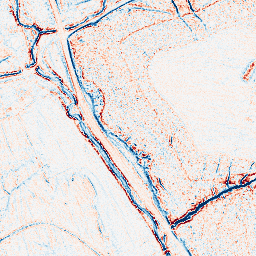
Category: edge_preserving
Decomposition family: anisotropic_diffusion
Decomposition parameters: iterations: 5
kappa: 100
gamma: 0.15
Upsampling method: quadratic
Upsampling parameters: scale: 8
Upsampling scale: 8